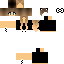
A female human skin with medium skin, wearing brown long hair dressed in a blue tshirt and black pants, featuring a closed mouth.